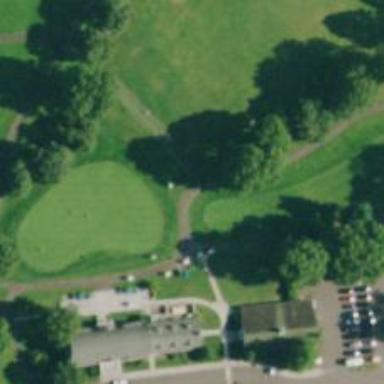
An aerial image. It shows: Path designed for golf carts.